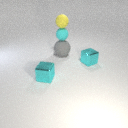
small cyan rubber sphere above large gray rubber sphere